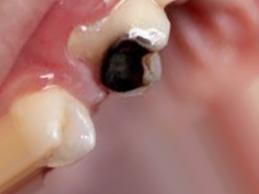
Condition: Caries